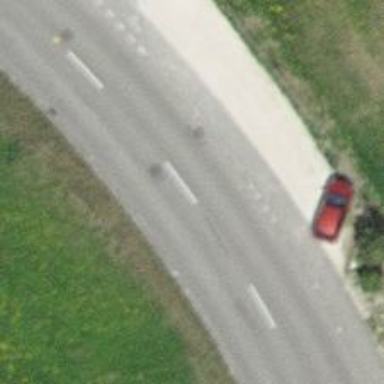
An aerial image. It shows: Secondary road with asphalt surface.